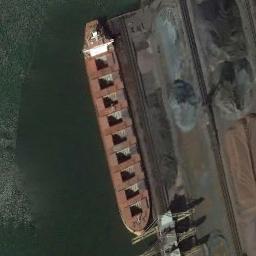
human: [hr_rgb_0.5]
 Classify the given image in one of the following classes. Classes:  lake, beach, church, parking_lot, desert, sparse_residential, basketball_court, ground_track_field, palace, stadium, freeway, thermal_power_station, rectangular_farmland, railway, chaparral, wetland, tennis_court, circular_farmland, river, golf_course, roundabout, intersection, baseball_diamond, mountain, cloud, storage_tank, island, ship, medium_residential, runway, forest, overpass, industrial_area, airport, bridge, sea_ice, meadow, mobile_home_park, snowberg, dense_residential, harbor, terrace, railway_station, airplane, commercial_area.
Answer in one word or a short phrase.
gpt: ship